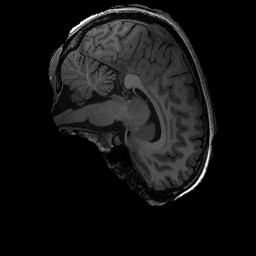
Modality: T1w
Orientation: sagittal
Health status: ill
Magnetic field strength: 3 T